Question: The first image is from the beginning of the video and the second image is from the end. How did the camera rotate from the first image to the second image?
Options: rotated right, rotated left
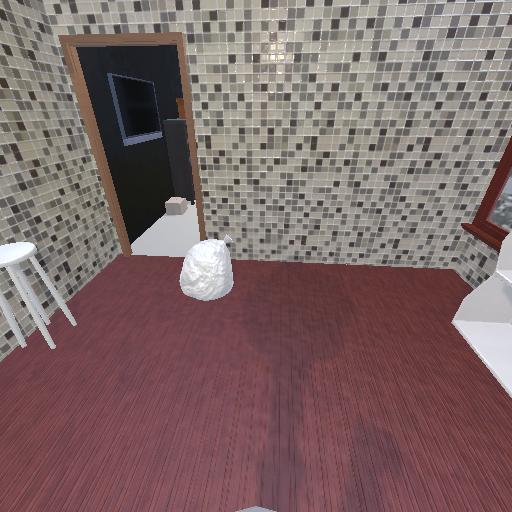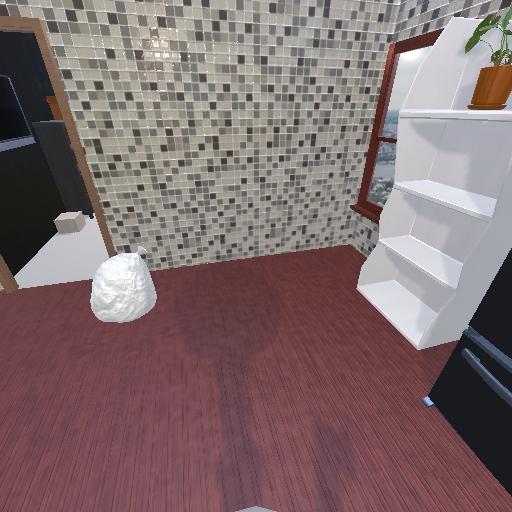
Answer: rotated right